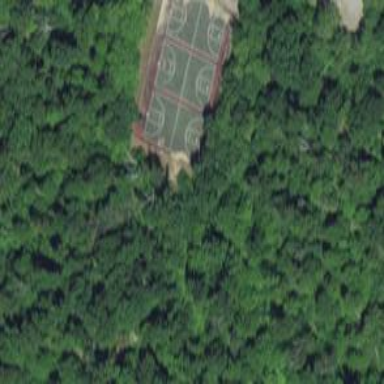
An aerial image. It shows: Basketball court located in leisure land pitch.